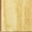
Piece: xx